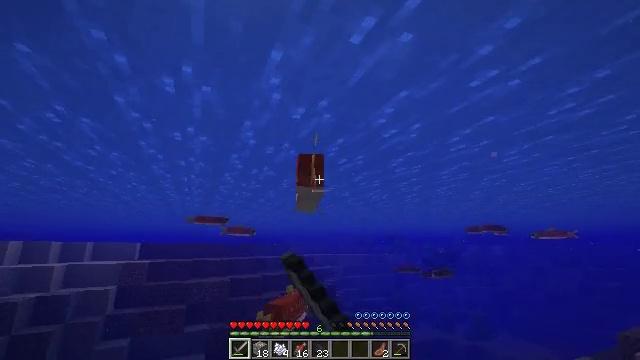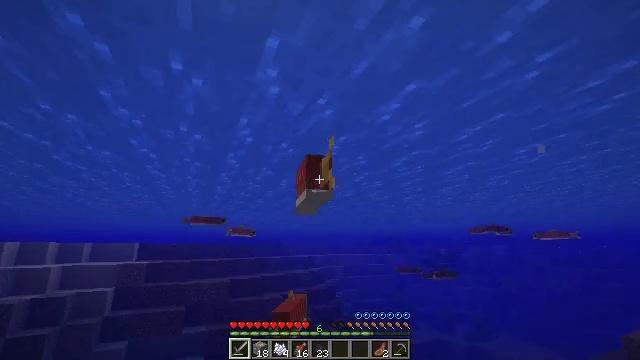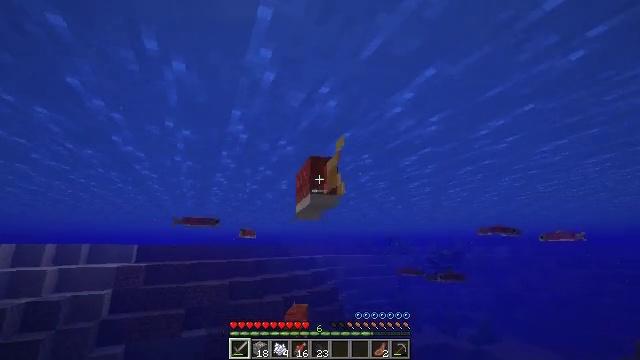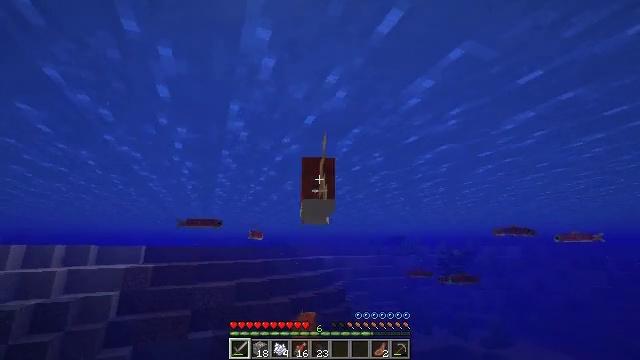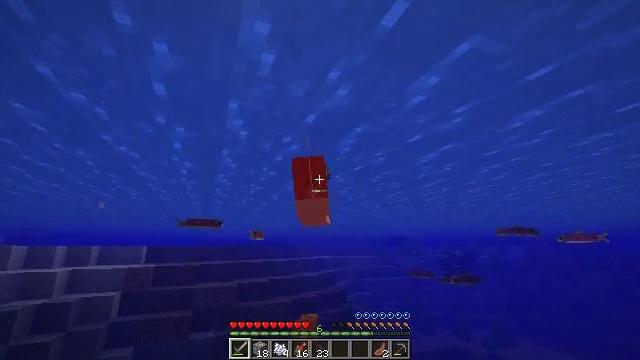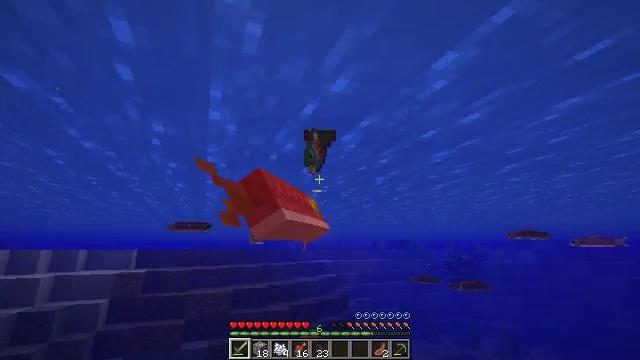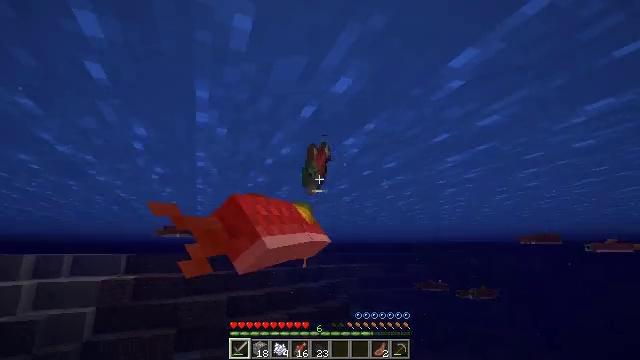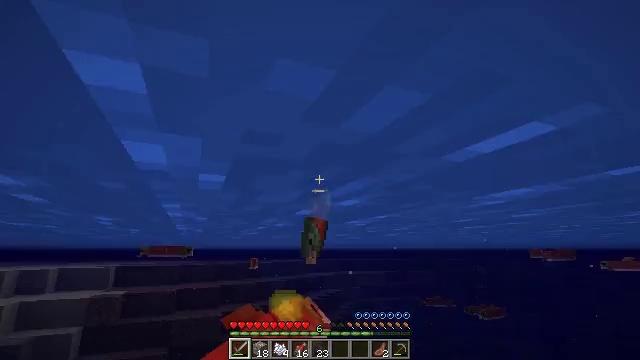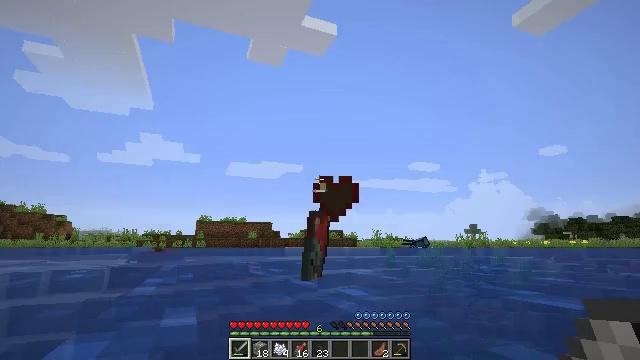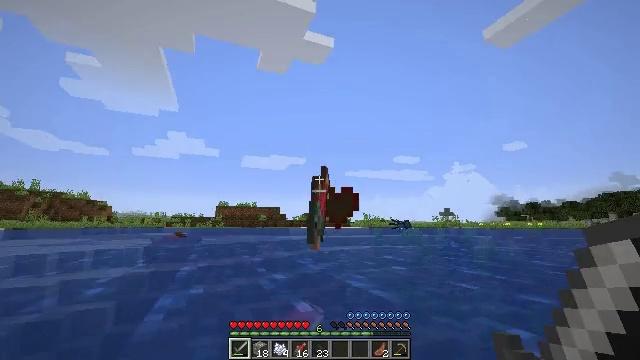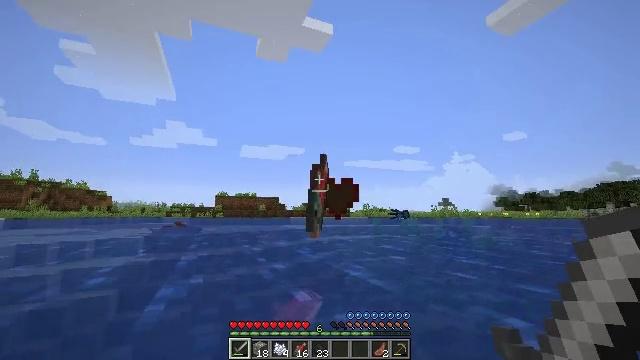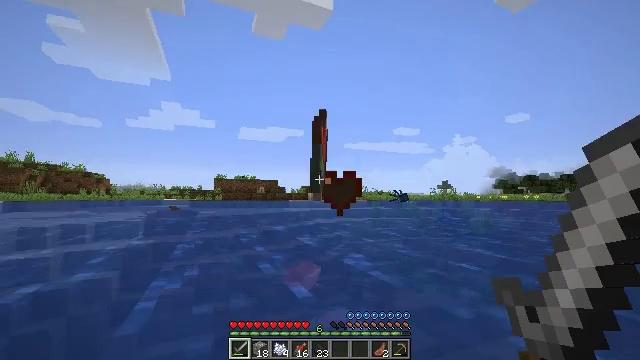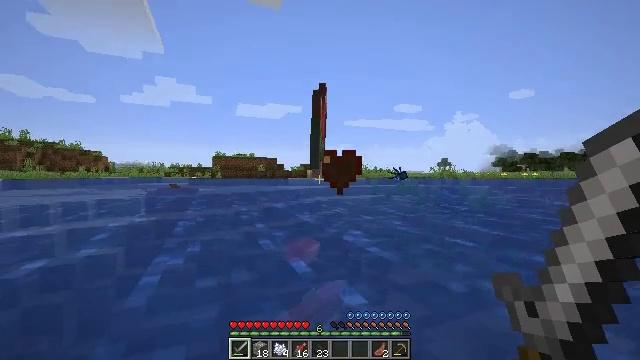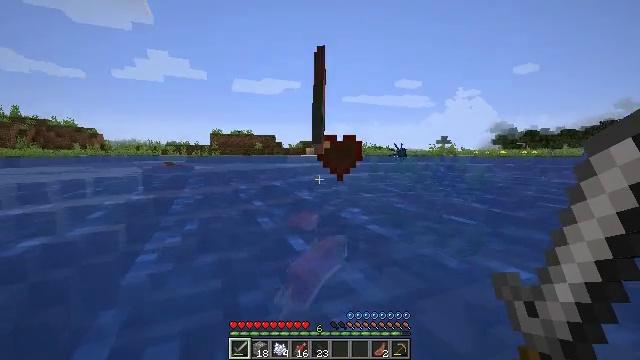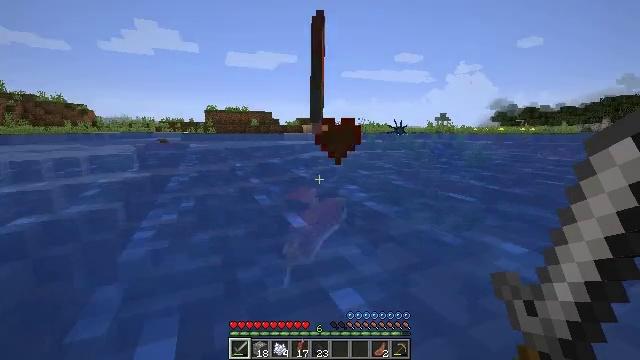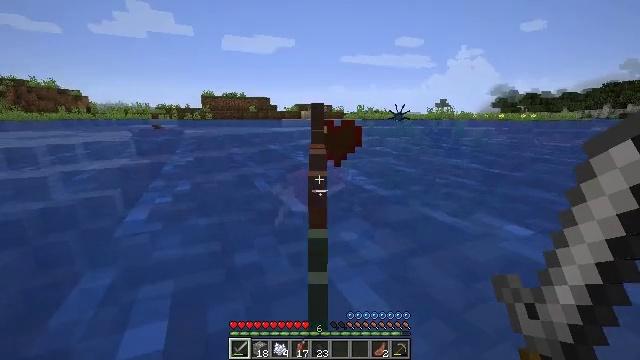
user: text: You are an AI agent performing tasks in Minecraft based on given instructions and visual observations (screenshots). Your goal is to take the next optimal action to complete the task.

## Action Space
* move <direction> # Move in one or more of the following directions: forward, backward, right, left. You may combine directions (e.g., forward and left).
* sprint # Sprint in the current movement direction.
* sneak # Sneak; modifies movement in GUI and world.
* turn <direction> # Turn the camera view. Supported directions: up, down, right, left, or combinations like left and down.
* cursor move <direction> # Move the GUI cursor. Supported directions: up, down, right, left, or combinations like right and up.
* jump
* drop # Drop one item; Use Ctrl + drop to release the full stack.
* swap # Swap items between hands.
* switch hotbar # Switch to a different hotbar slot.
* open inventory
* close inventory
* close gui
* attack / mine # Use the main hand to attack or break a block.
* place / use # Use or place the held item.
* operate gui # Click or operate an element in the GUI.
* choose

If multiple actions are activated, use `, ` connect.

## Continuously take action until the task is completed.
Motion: motion action
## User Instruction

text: Kill the salmon.
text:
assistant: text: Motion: move forward, attack / mine
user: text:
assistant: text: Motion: move forward, attack / mine
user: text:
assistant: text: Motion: move forward, turn left
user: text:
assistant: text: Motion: no_op
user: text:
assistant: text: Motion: no_op
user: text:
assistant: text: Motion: no_op
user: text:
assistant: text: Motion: no_op
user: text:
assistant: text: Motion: turn down
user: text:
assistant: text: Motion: turn down
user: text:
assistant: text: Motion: turn down
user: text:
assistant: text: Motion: turn down
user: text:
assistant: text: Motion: turn down
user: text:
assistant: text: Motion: turn down
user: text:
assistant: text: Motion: turn down
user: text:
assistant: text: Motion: turn down
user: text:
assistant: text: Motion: move forward, turn down
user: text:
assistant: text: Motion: move forward, turn down
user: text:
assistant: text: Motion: move forward, turn down
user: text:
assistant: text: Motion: move forward, turn down
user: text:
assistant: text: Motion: move forward, turn down
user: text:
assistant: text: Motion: move forward, turn down
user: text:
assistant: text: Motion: move forward
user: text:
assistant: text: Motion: move forward
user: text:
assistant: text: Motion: move forward
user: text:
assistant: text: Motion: move forward, turn down
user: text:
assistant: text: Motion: move forward, turn right and down
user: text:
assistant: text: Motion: move forward, turn down
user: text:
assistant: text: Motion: move forward
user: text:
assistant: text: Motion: move forward
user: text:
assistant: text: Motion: move forward